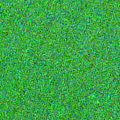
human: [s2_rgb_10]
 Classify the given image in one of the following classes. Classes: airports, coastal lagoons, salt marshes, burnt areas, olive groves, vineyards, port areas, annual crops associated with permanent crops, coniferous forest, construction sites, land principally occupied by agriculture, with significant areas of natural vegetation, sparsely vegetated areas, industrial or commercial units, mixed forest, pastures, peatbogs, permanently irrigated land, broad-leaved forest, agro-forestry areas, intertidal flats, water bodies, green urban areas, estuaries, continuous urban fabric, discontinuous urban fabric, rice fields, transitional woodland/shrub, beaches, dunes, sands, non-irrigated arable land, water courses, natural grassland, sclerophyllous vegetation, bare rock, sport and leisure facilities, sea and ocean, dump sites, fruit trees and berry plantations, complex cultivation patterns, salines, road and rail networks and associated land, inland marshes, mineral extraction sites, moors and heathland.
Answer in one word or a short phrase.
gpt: sea and ocean